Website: walmart
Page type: account-dashboard
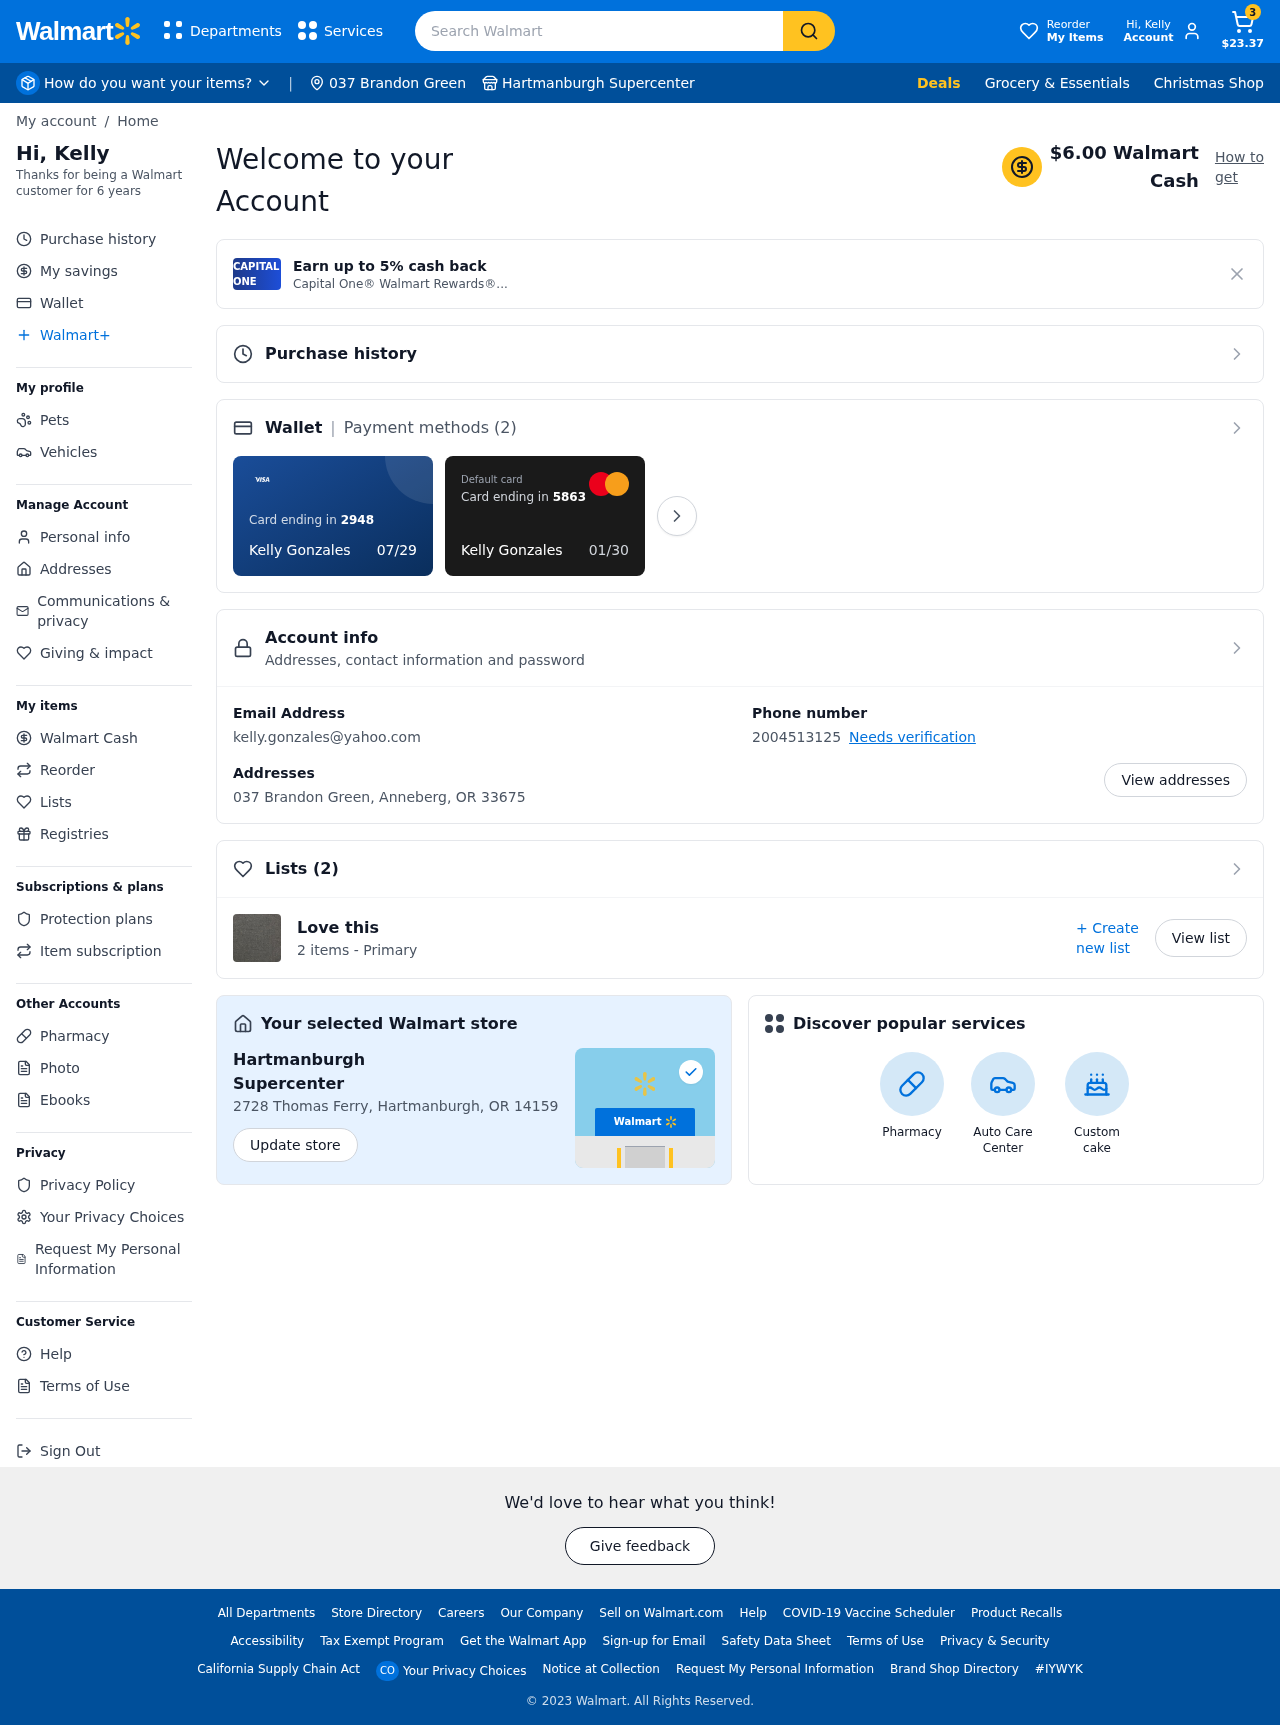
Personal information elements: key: PII_CARD_EXPIRY
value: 07/29
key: PII_CARD_LAST4
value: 2948
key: PII_EMAIL
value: kelly.gonzales@yahoo.com
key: PII_FIRSTNAME
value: Kelly
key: PII_FULLNAME
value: Kelly Gonzales
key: PII_LOCATION1_CITY
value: Hartmanburgh Supercenter
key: PII_LOCATION1_CITY
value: Hartmanburgh
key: PII_LOCATION1_CITY_STATE_ZIP
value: Hartmanburgh, OR 14159
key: PII_LOCATION1_STREET
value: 2728 Thomas Ferry
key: PII_PHONE
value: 2004513125
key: PII_STREET
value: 037 Brandon Green
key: PII_FIRSTNAME2
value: Kelly
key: PII_FIRSTNAME3
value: Kelly
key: PII_FIRSTNAME_DERIVED
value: Kelly
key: PII_DOB_DAY_FORMATTED_DOLLAR
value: $6.00
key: PII_DOB_DAY_FORMATTED_COMMA
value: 6.00
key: PII_DOB_DAY_FORMATTED_DOLLAR_COMMA
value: $6.00
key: PII_DOB_DAY_NUMERIC
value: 6
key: PII_CARD_LAST42
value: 5863
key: PII_LASTNAME
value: Gonzales
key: PII_FULLNAME2
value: Kelly Gonzales
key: PII_FULLNAME3
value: Kelly Gonzales
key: PII_LASTNAME2
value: Gonzales
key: PII_LASTNAME3
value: Gonzales
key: PII_LASTNAME_DERIVED
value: Gonzales
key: PII_FULLNAME_DERIVED
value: Kelly Gonzales
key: PII_NAME_FULL_DERIVED
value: Kelly Gonzales
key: PII_CARD_EXPIRY2
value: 01/30
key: PII_CITY_STATE_ZIP
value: Anneberg, OR 33675
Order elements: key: ORDER_NUM_ITEMS
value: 3
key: ORDER_SUBTOTAL
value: $23.37
Search elements: key: HEADER_SEARCH
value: Search Walmart